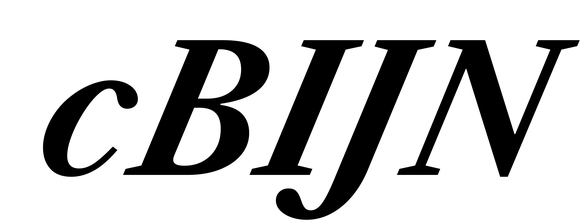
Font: LibreCaslonText-Italic_Bold_Italic